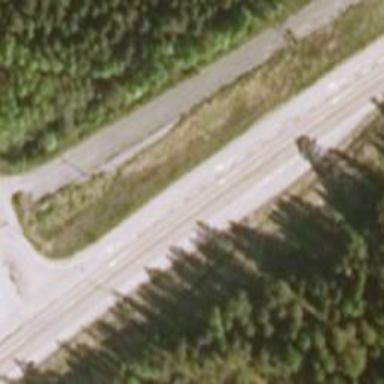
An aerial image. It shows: Asphalt road classified as trunk highway.